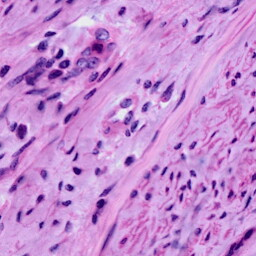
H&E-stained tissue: Cervix